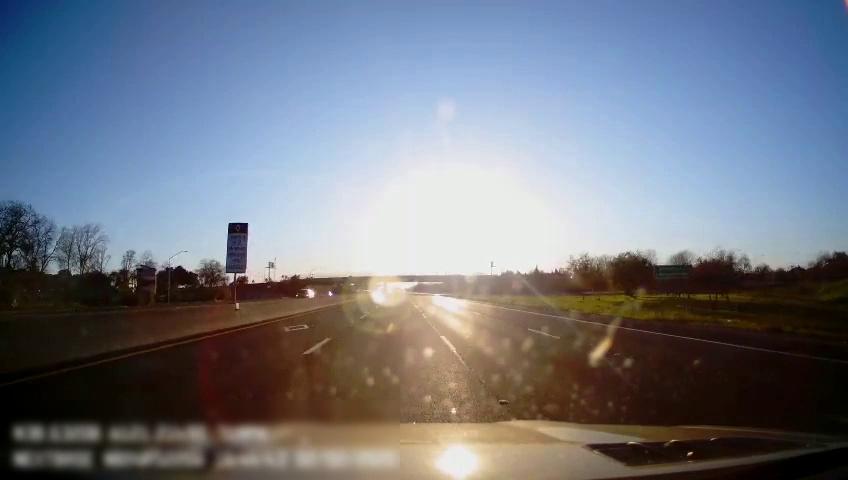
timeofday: Day
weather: Sunny
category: Drivable Space
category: Vehicles | Truck
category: Lanes | Alternate Lane
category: Lanes | Alternate Lane
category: Lanes | Current Lane
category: Lanes | Current Lane
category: Lanes | Alternate Lane
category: Traffic | Signs